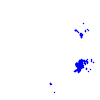
Particle: electron